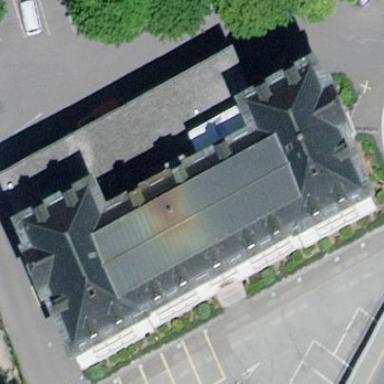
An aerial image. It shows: Public building.